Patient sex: M
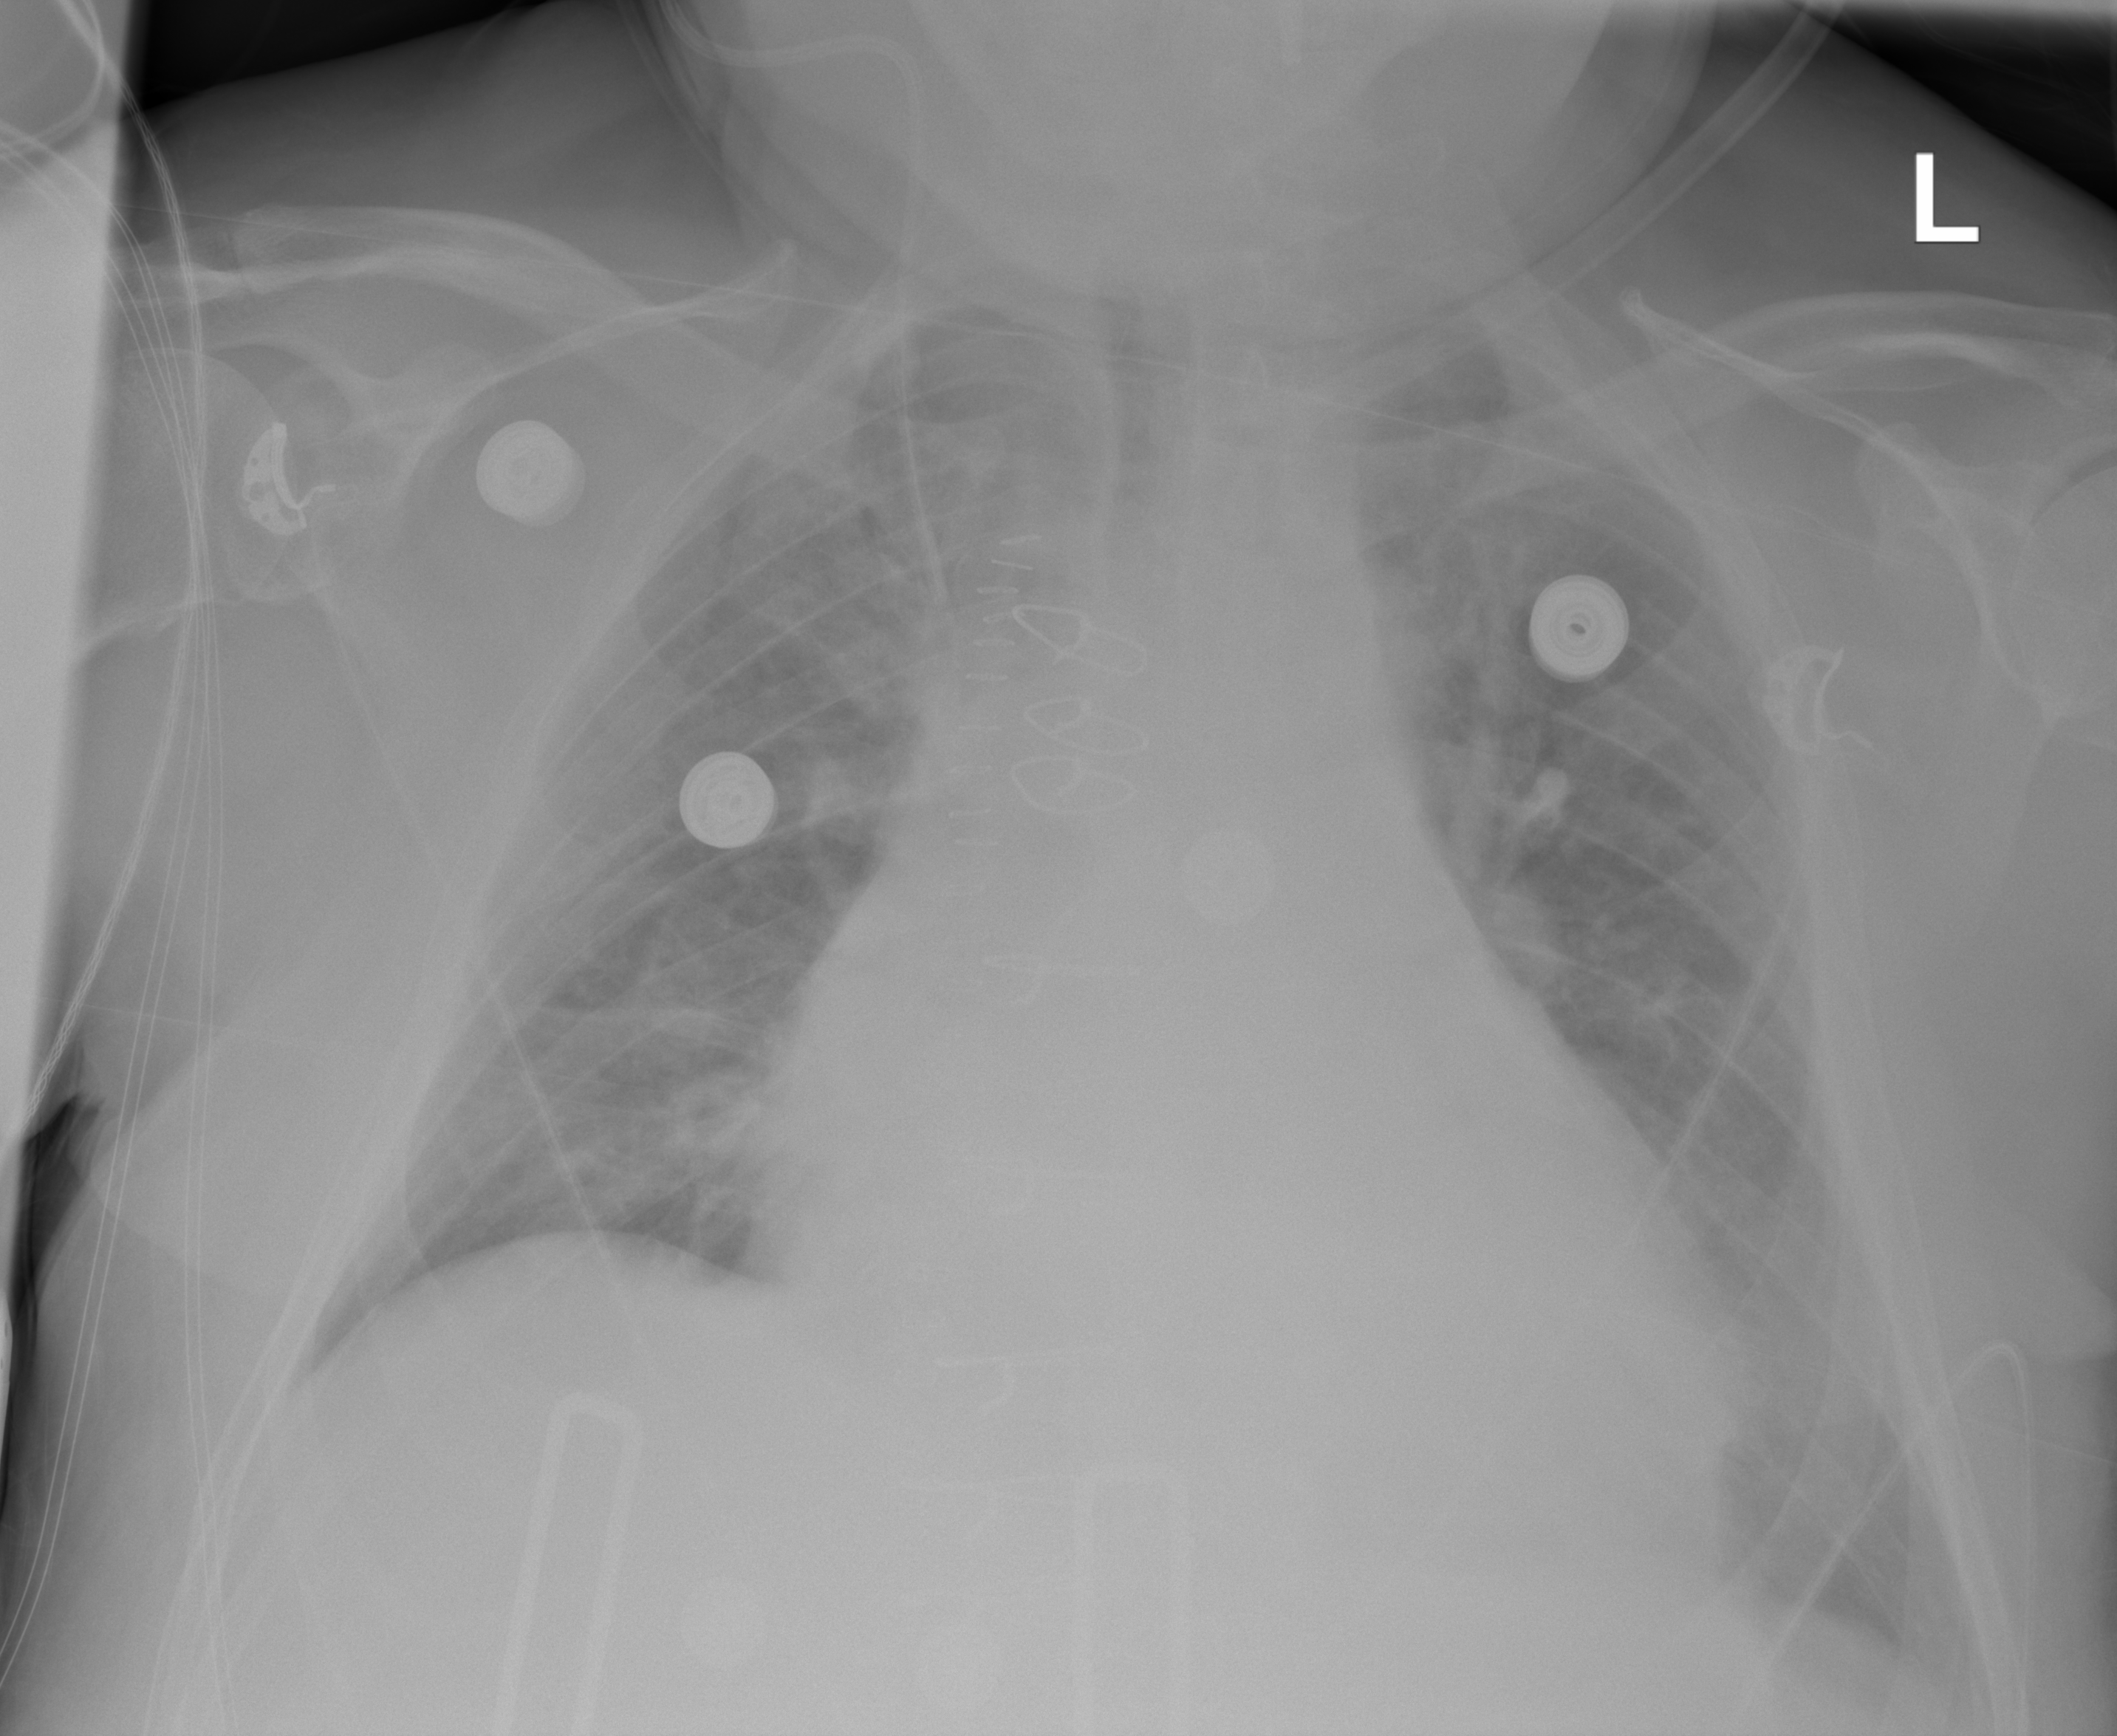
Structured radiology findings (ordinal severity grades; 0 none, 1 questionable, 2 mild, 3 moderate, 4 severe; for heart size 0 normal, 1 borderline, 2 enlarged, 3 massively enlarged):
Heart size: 2
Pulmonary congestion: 0
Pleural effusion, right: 0
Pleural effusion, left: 1
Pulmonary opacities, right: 2
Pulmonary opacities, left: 0
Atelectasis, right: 2
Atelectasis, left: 2